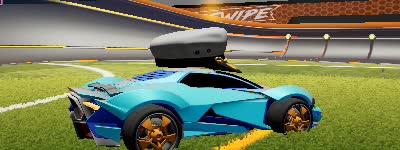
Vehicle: werewolf